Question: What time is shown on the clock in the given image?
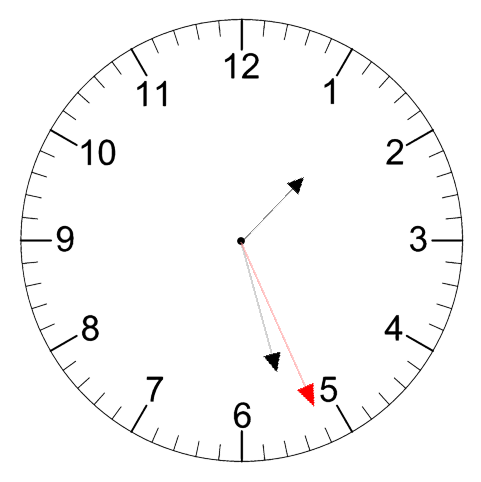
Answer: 01:27:26